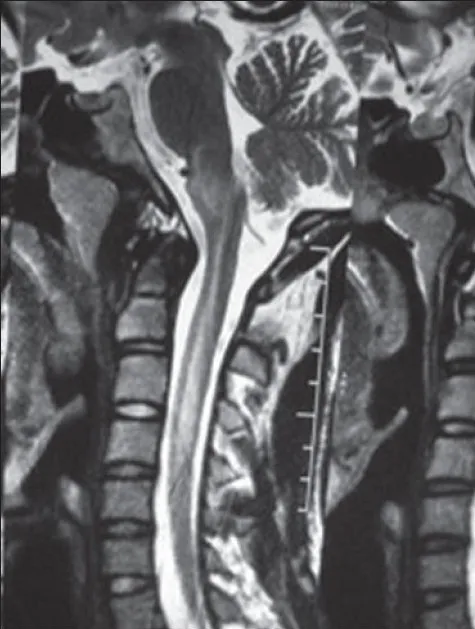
T2 wt sagittal image of cervical spine showing a hyperintense signal of the medulla and cervical cord, a rare manifestation of PRES.
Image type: radiology (mri)